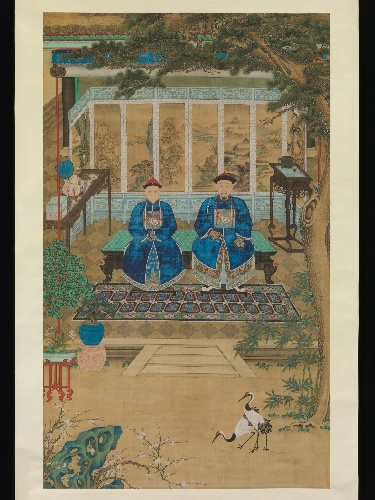
Title: 清   佚名   夫婦像   軸|Portrait of husband and wife
Artist: Unidentified artist
Date: late 18th–early 19th century
Object type: Hanging scroll
Classification: Paintings
Medium: Hanging scroll; ink and color on silk
Culture: China
Period: Qing dynasty (1644–1911)
Dimensions: Image: 64 1/2 × 38 7/8 in. (163.8 × 98.7 cm)
Overall with mounting: 9 ft. 6 in. × 46 1/2 in. (289.6 × 118.1 cm)
Department: Asian Art
Credit line: Purchase, Friends of Asian Art Gifts, 2015
Accession year: 2015
Repository: Metropolitan Museum of Art, New York, NY
Tags: Screens|Cranes|Couches|Tables|Men|Portraits|Women